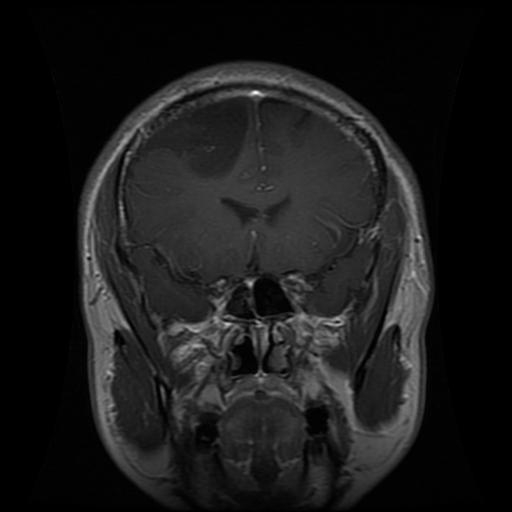
Label: glioma